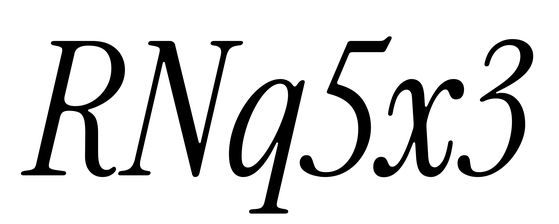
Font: InstrumentSerif-Italic